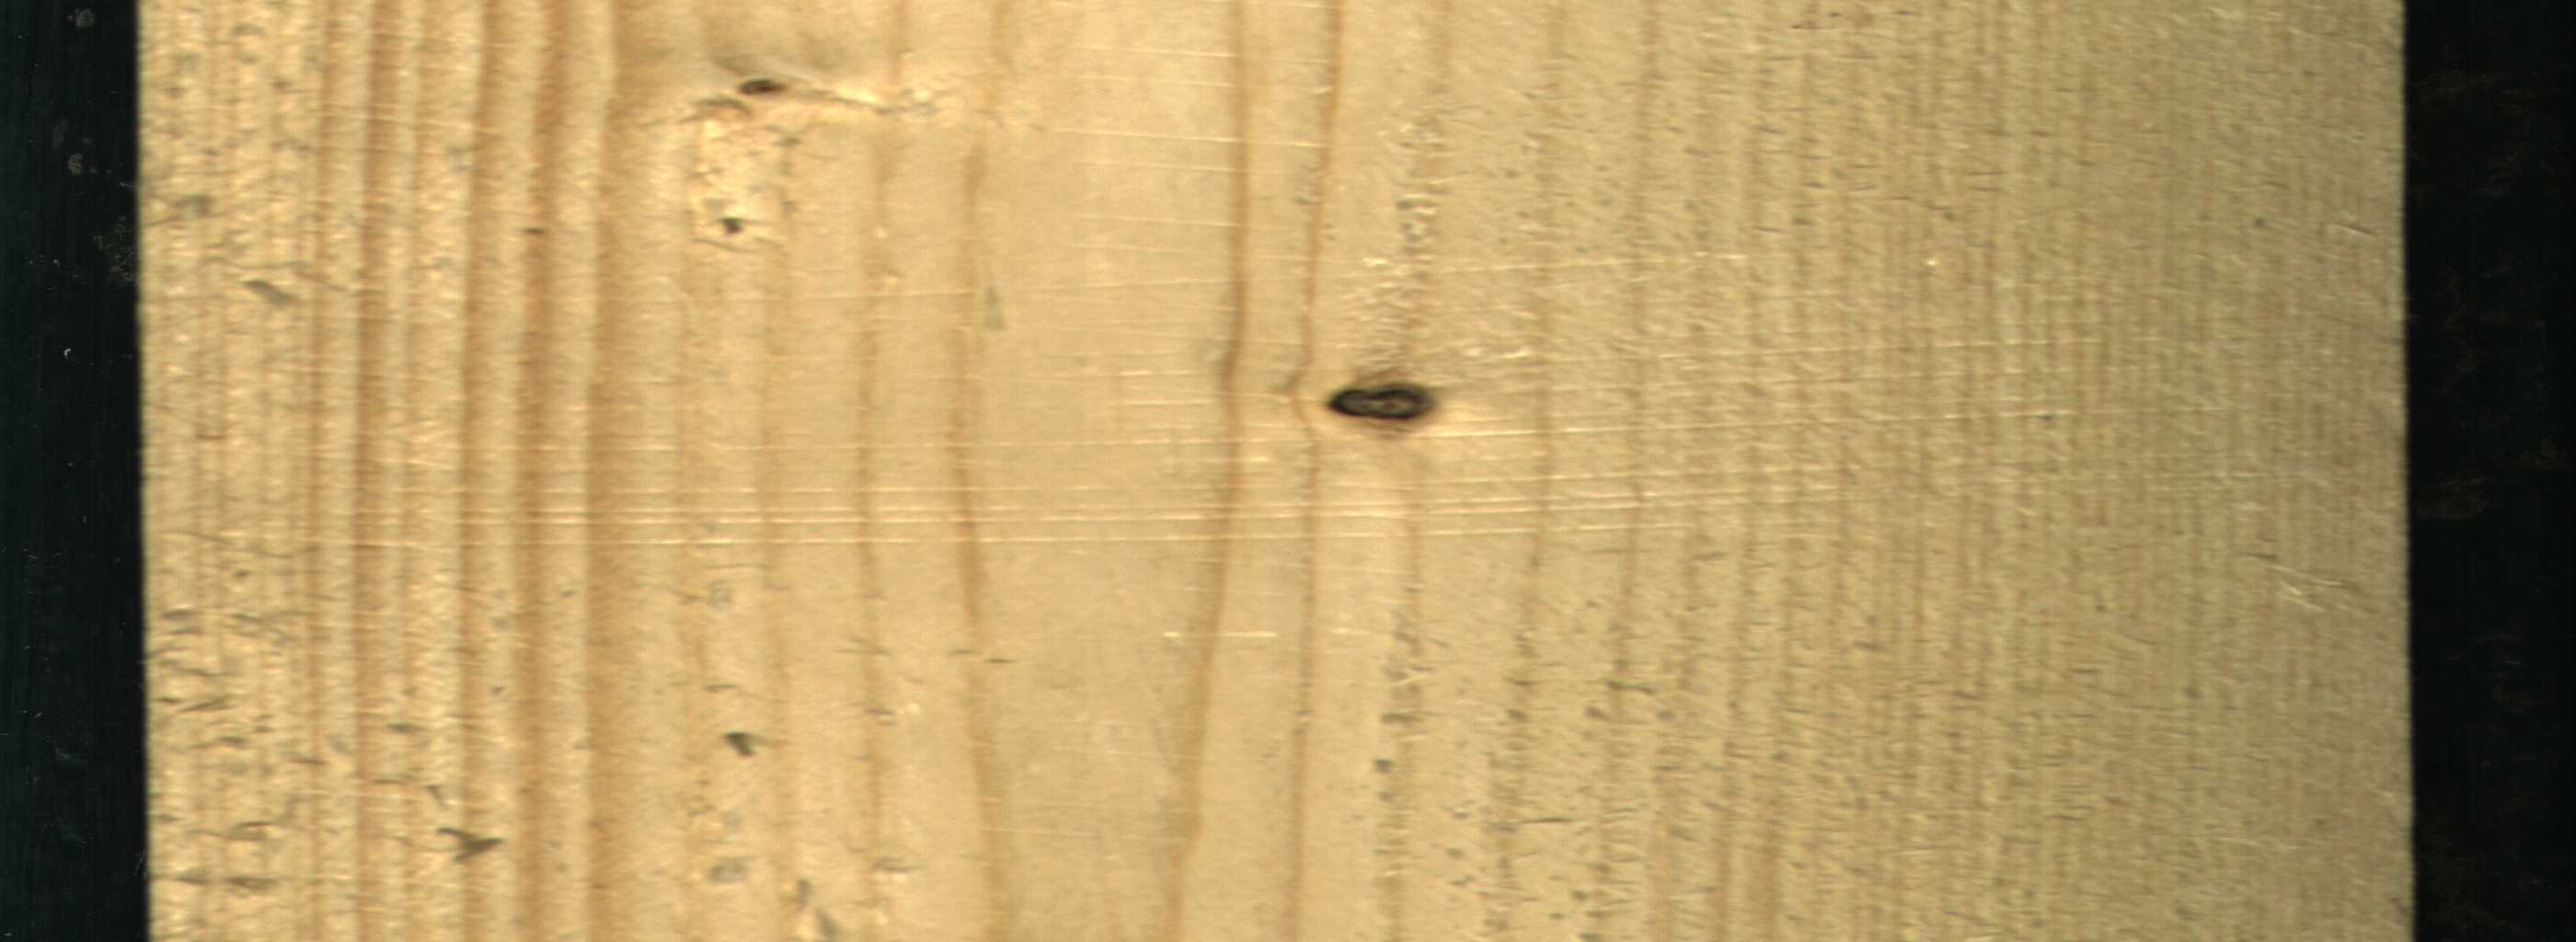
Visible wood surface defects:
Dead_Knot
Live_Knot